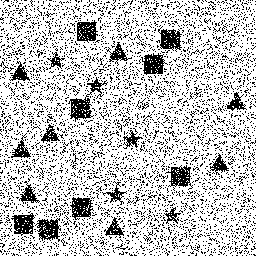
Squares: 8
Triangles: 8
Stars: 5
Total shapes: 21